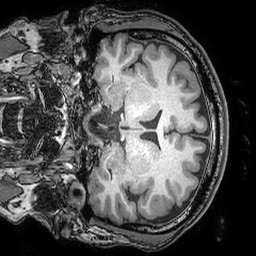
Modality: T1w
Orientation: coronal
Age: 36
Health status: ill
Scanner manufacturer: philips
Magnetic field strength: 3 T
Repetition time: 0.007 s
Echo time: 0.0035 s